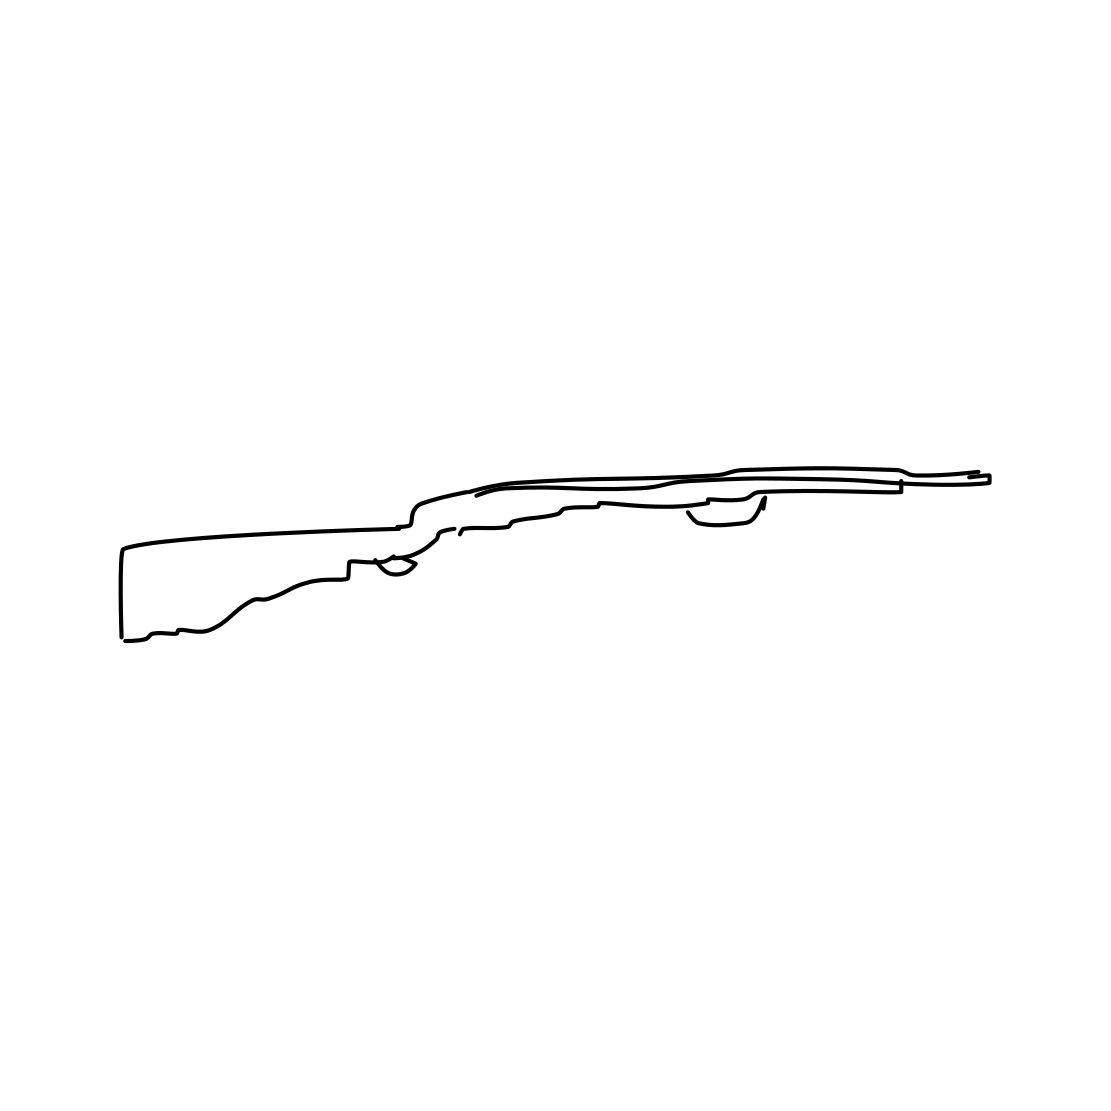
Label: rifle